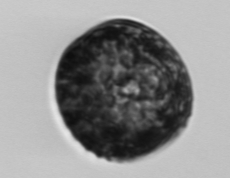
Label: Coscinodiscus